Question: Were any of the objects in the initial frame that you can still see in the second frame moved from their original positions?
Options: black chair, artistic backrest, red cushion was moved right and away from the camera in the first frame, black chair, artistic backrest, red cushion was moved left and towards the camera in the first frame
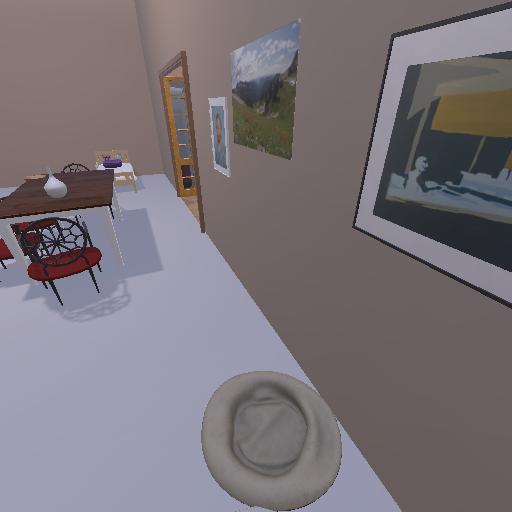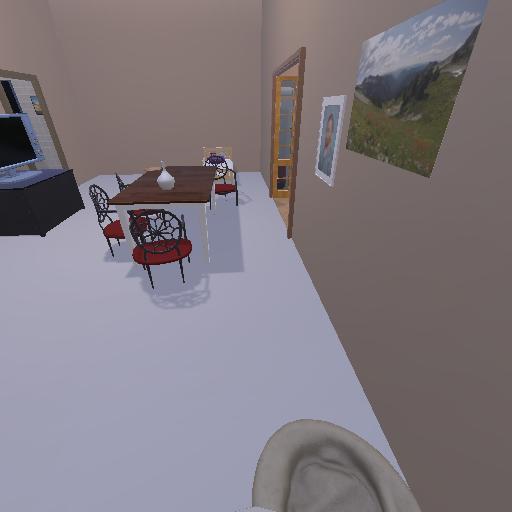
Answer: black chair, artistic backrest, red cushion was moved right and away from the camera in the first frame